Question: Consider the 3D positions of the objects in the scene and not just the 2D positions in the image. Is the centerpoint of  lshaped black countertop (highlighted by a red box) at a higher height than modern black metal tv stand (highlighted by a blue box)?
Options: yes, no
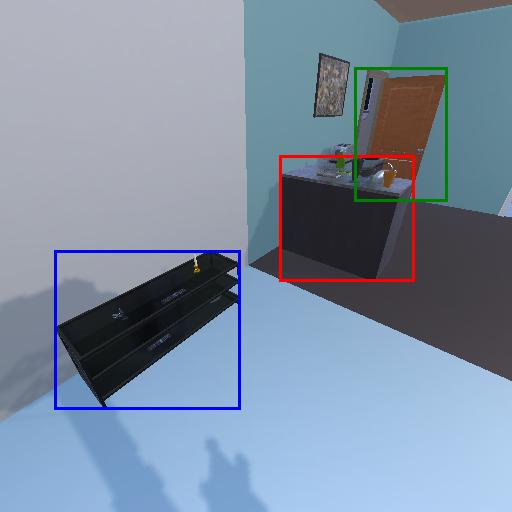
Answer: yes